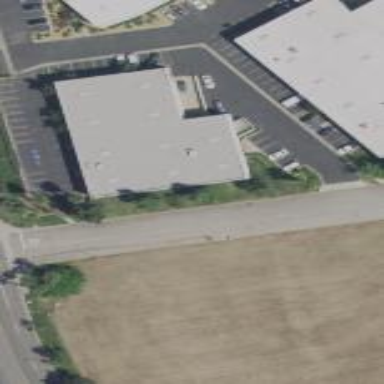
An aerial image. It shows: Industrial building.